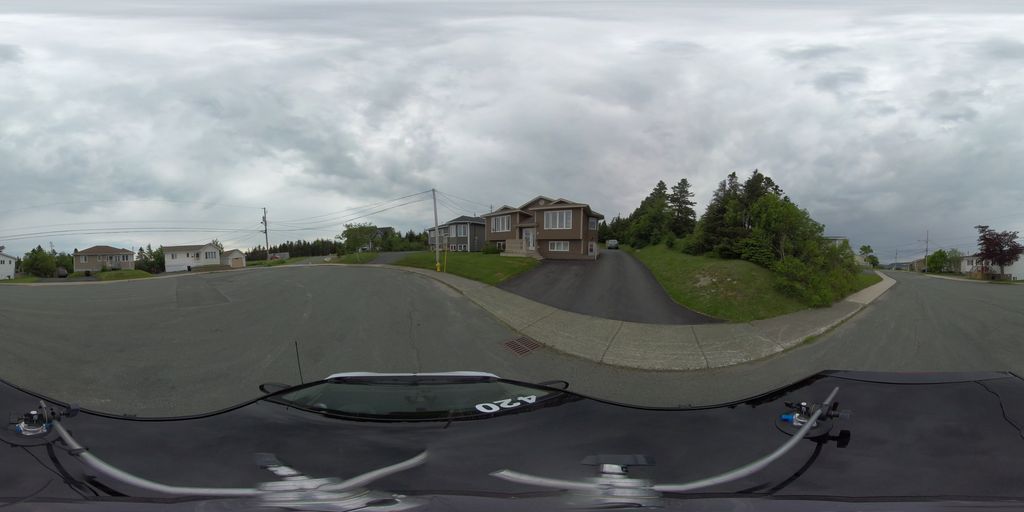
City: st_johns